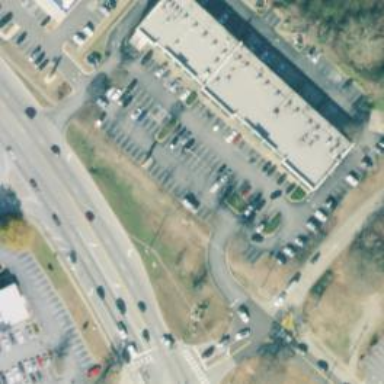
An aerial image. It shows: Retail building.